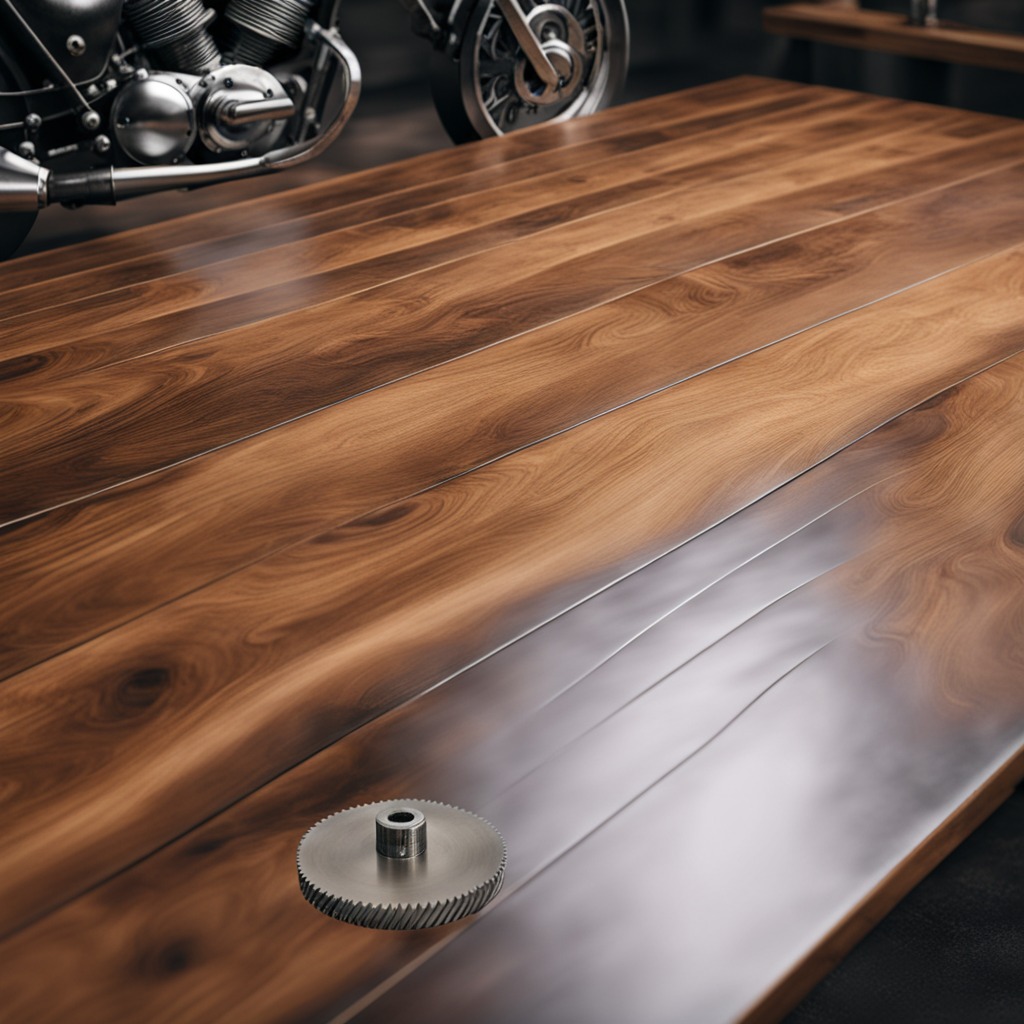
A steel gear with teeth is lying on the wooden table.